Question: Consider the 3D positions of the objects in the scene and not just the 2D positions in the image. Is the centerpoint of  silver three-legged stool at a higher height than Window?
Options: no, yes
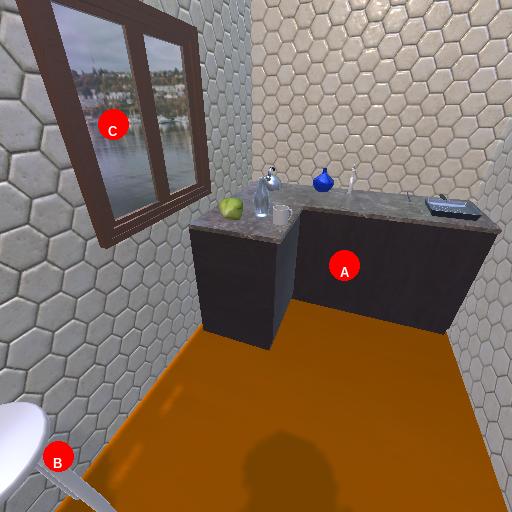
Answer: no